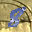
Label: 8